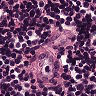
Metastatic tissue present: no